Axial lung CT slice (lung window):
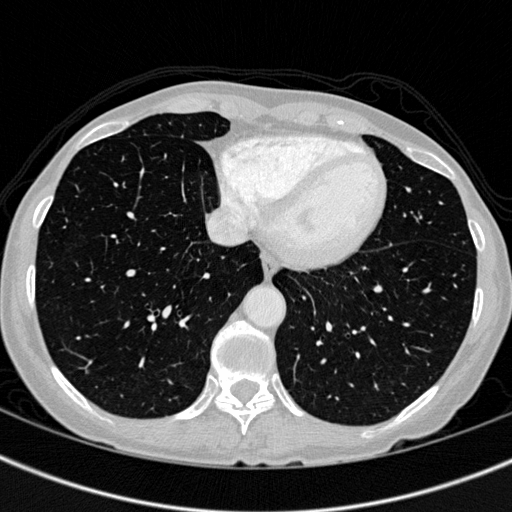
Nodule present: no